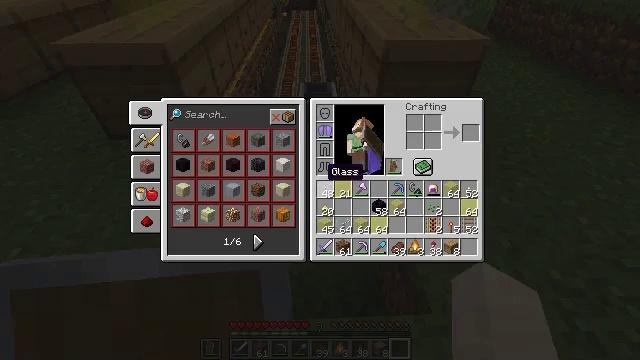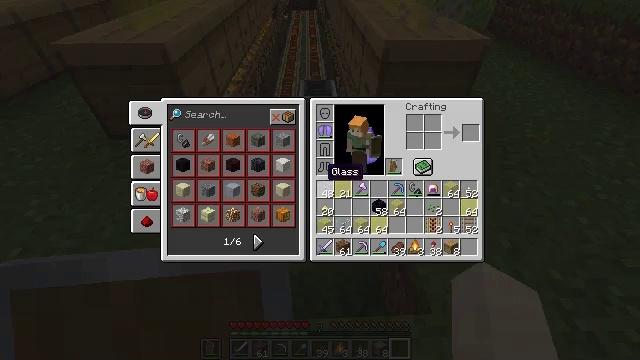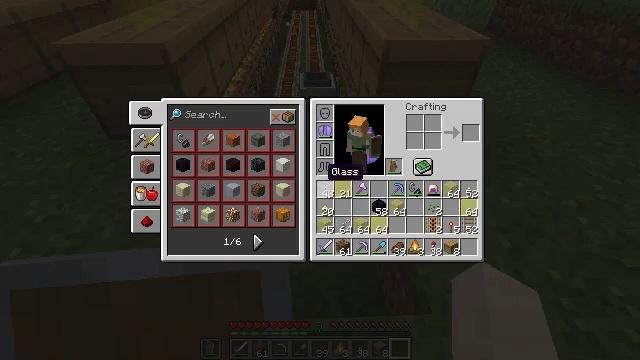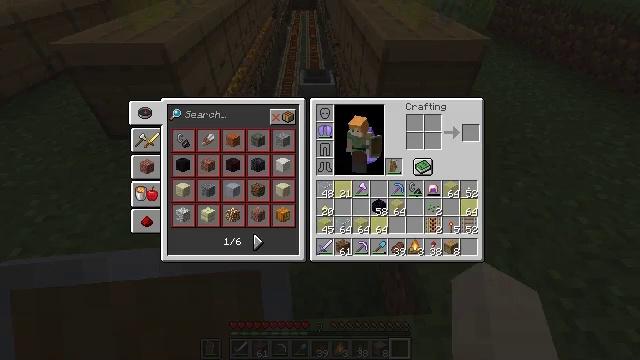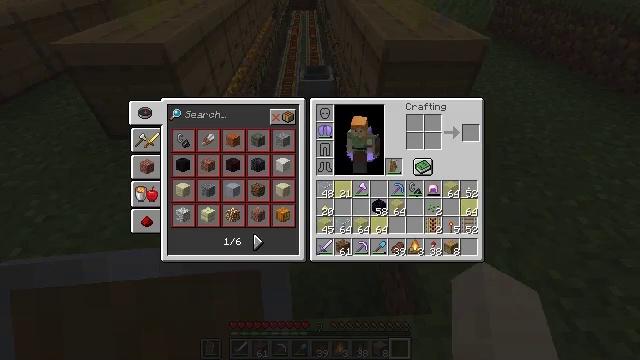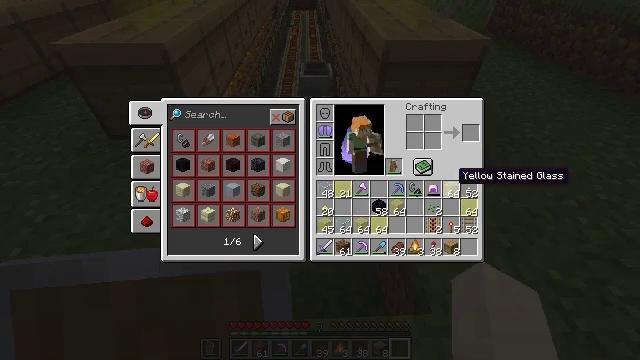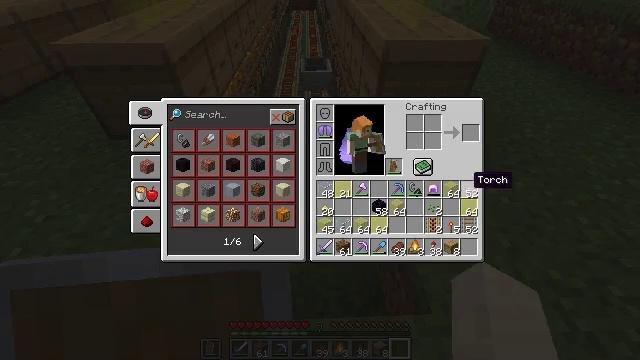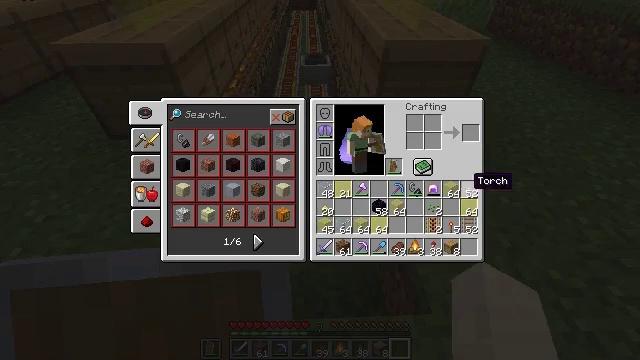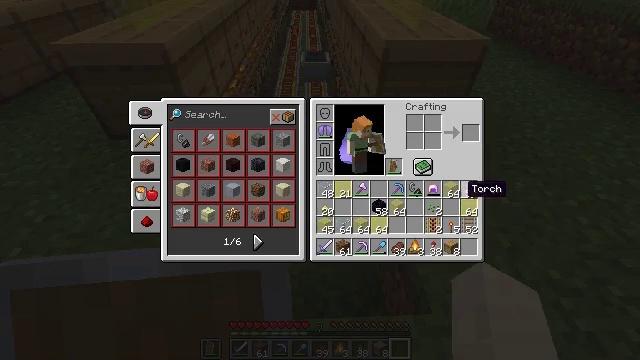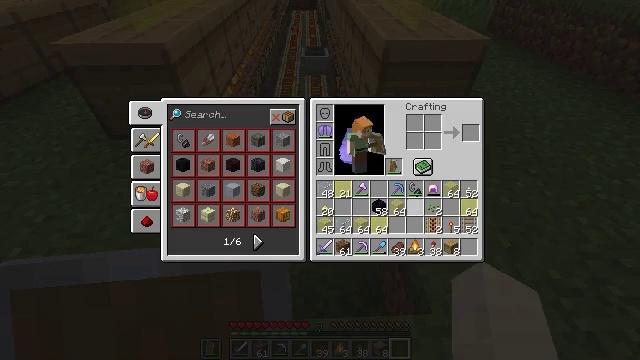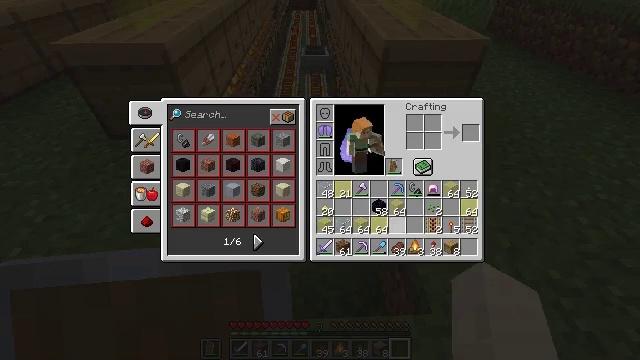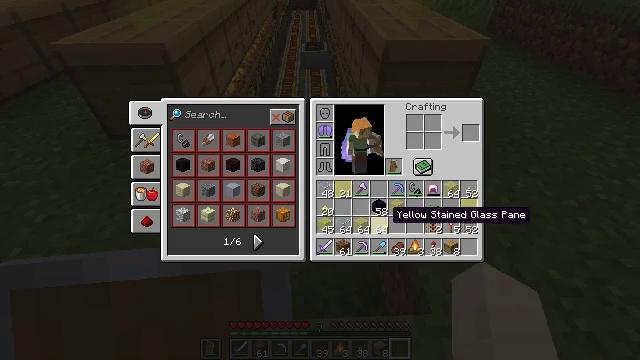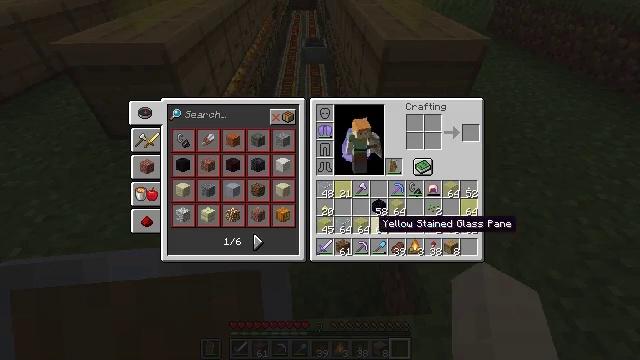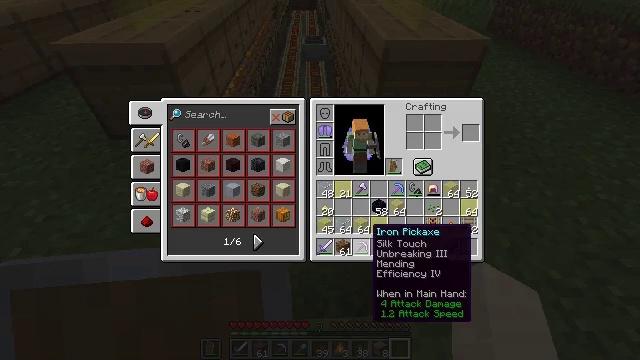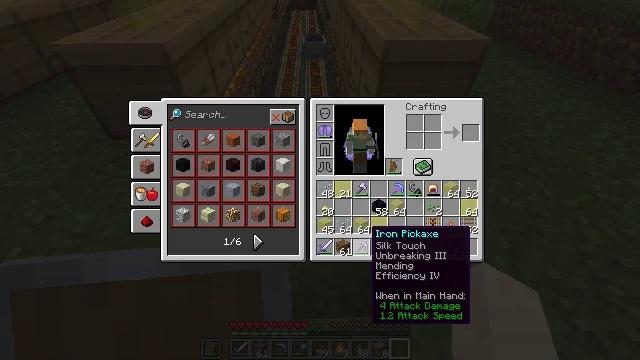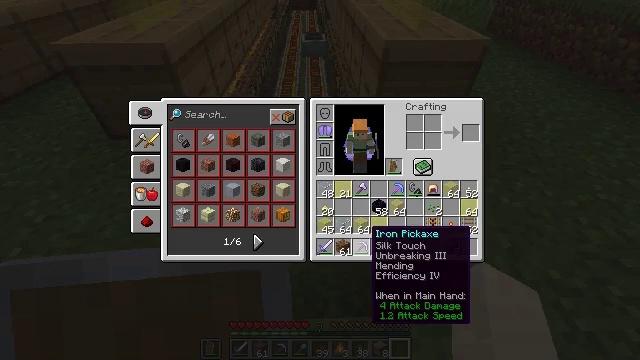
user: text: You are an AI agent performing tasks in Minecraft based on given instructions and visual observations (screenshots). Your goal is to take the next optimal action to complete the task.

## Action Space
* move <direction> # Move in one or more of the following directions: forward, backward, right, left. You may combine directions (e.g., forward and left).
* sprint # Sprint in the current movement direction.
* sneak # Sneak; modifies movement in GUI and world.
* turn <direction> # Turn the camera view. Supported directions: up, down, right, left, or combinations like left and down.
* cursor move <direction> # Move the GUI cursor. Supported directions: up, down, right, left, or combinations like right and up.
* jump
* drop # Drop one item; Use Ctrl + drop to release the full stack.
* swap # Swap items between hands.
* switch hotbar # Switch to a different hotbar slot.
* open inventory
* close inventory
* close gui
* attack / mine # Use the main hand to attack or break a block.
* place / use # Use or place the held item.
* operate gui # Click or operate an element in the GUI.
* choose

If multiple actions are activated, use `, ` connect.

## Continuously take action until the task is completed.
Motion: motion action
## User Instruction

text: Use a hopper and a minecart to make a hopper minecart.
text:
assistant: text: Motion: open inventory
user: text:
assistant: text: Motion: open inventory
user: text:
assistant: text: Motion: cursor move right
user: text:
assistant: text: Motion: cursor move right
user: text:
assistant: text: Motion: cursor move right and down
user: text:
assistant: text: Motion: cursor move right
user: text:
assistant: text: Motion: no_op
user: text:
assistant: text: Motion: sneak, cursor move down
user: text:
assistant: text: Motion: sneak, cursor move left and down
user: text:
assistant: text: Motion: sneak, cursor move left
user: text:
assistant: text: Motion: sneak, cursor move left
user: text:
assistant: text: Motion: sneak, cursor move left and down
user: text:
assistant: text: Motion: sneak, cursor move down
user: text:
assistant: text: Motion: sneak
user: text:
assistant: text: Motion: sneak
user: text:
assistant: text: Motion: sneak
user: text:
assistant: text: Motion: sneak
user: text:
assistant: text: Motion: sneak
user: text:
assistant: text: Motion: sneak
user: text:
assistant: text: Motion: sneak
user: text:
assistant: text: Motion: sneak
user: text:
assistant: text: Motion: sneak
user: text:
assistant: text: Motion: sneak
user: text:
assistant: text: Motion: sneak
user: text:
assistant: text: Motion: sneak
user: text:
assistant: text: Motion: sneak
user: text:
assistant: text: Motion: sneak, close inventory
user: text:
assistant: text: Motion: close inventory
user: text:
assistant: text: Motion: close inventory
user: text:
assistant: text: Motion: no_op